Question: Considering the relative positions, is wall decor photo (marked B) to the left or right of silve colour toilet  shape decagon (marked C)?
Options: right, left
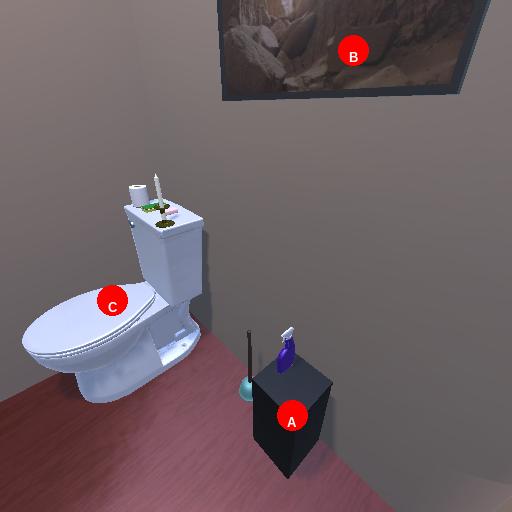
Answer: right